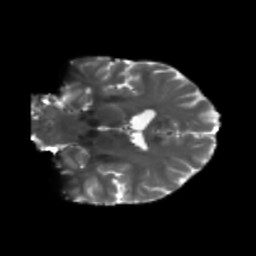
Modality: T2w
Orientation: coronal
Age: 42
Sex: male
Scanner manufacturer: siemens
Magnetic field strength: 3 T
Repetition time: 5.47 s
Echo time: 0.0854 s